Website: ulta-beauty
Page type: delivery-shipping
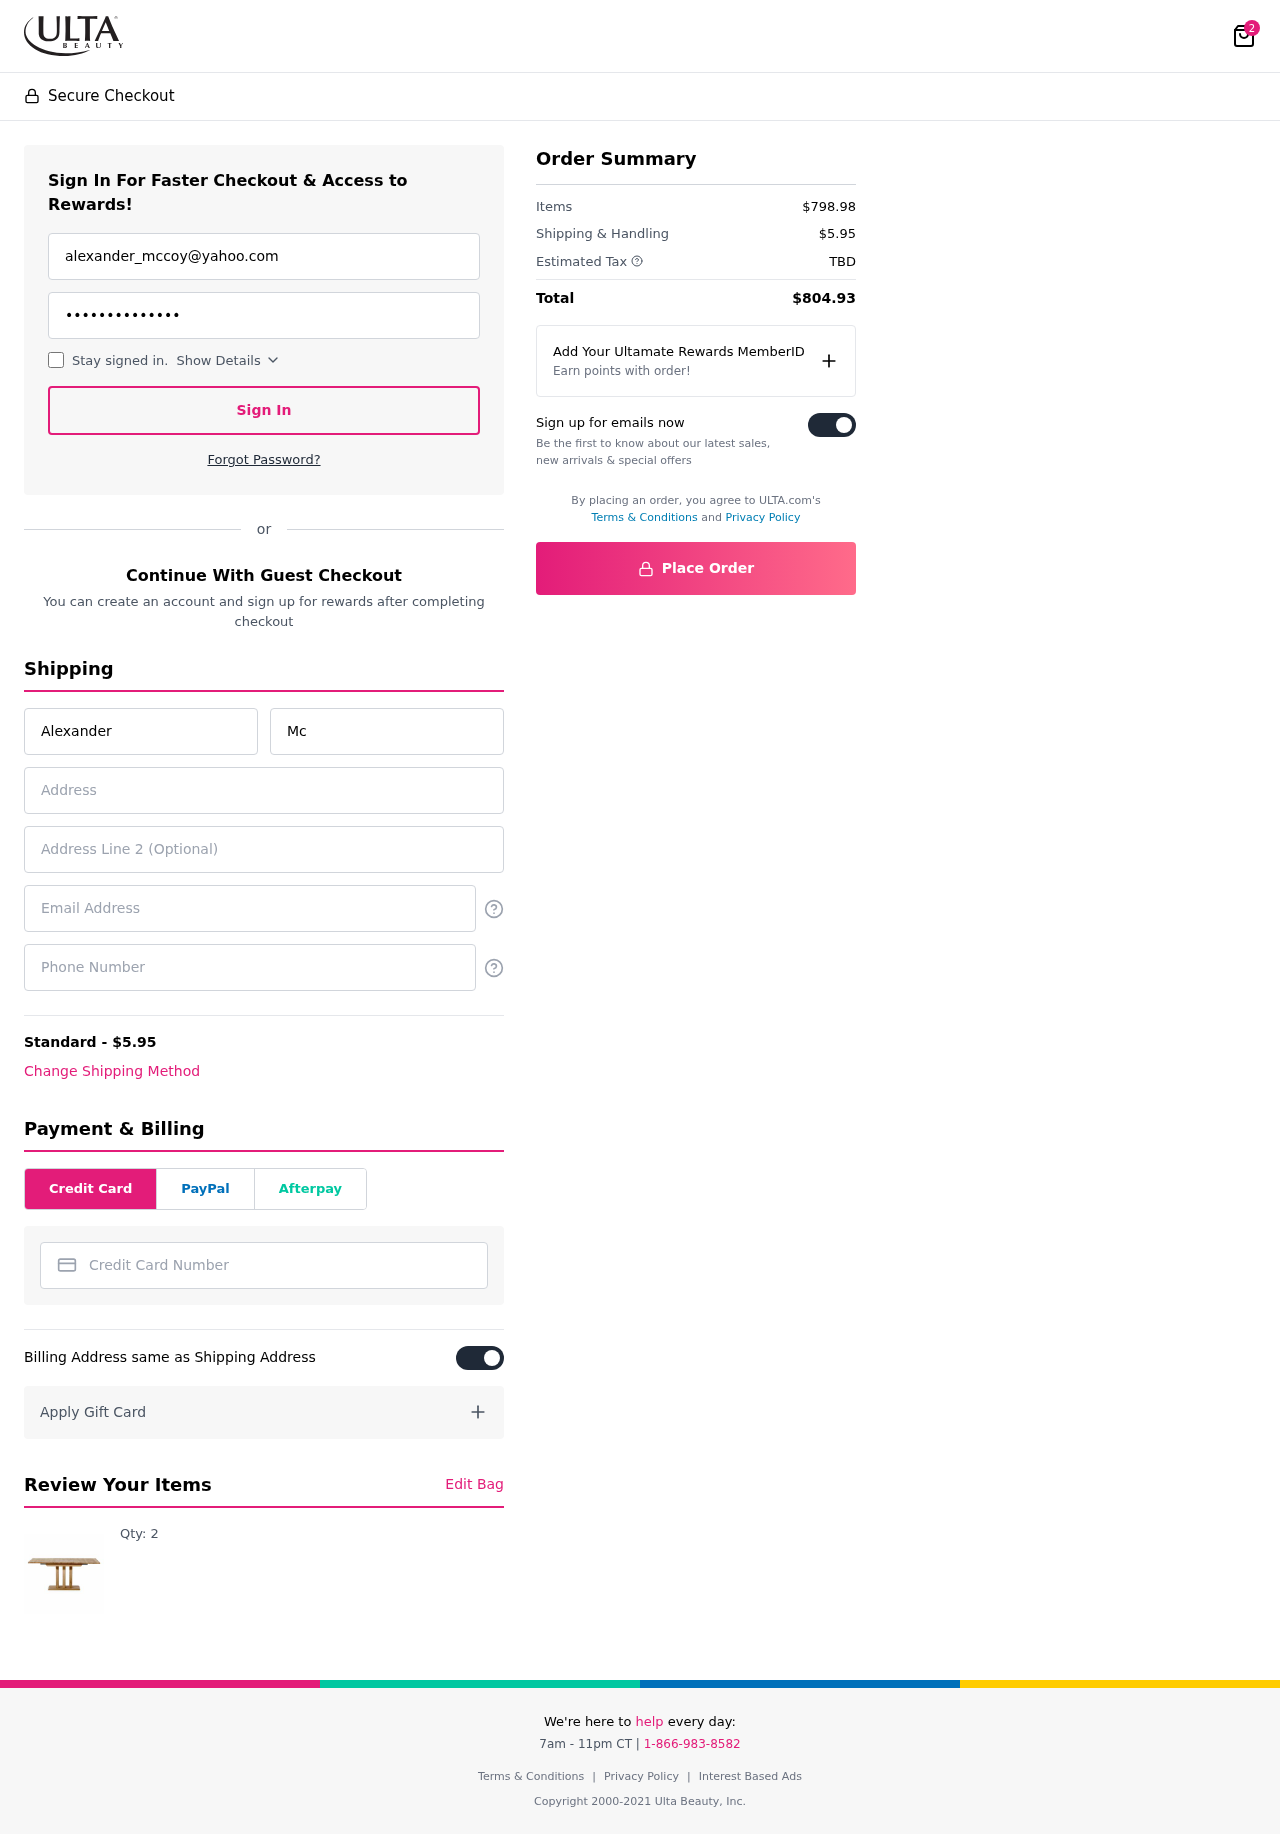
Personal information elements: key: PII_CARD_NUMBER
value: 6011 5354 4439 2848
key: PII_EMAIL
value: alexander_mccoy@yahoo.com
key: PII_EMAIL2
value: alexander_mccoy@yahoo.com
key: PII_FIRSTNAME
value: Alexander
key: PII_LASTNAME
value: Mccoy
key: PII_PHONE
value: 5692254812
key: PII_STREET
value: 181 Stephanie Plains Apt. 983
Product elements: key: PRODUCT1_QUANTITY
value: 2
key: PRODUCT1
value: Qty: 2
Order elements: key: ORDER_NUM_ITEMS
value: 2
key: ORDER_SHIPPING_COST
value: $5.95
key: ORDER_SUBTOTAL
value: $798.98
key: ORDER_TAX
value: TBD
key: ORDER_TOTAL
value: $804.93